Question: I have Dynamic CheckBoxList :
'''
<%@ Control Language="C#" AutoEventWireup="true" CodeFile="ProjectOrigin.ascx.cs" Inherits="UserControl_PEM_ASPX_ProjectOrigin" %>
<div style="display:block;">
<asp:CheckBoxList ID="CheckBoxList1" runat="server" RepeatDirection="Horizontal" >
</asp:CheckBoxList></div>
'''
and add ListItems in my function
'''
private void ChkListBoxInit()
{
if (CheckBoxList1.Items.Count != 0) return;
CheckBoxList1.Items.Clear();
DesProvider p = new DesProvider();
List<tblDes> list = p.GetByDesGrpId(grpid).OrderBy(a => a.DesId).ToList();
ListItem li;
foreach (var l in list)
{
li = new ListItem(l.DesF, l.val);
CheckBoxList1.RepeatLayout = RepeatLayout.Flow;
CheckBoxList1.Items.Add(li);
}
}
'''
The Html generated by this is:
'''
<div style="display:block;">
<span id="ctl00_MainContent_FormView1_ProjectOrigin1_CheckBoxList1">
<input id="ctl00_MainContent_FormView1_ProjectOrigin1_CheckBoxList1_0" type="checkbox" name="ctl00$MainContent$FormView1$ProjectOrigin1$CheckBoxList1$0" />
<label for="ctl00_MainContent_FormView1_ProjectOrigin1_CheckBoxList1_0">bhbwd fraynd khr</label>
<input id="ctl00_MainContent_FormView1_ProjectOrigin1_CheckBoxList1_1" type="checkbox" name="ctl00$MainContent$FormView1$ProjectOrigin1$CheckBoxList1$1" />
<label for="ctl00_MainContent_FormView1_ProjectOrigin1_CheckBoxList1_1">bhbwd mHyT khr</label>
<input id="ctl00_MainContent_FormView1_ProjectOrigin1_CheckBoxList1_2" type="checkbox" name="ctl00$MainContent$FormView1$ProjectOrigin1$CheckBoxList1$2" />
<label for="ctl00_MainContent_FormView1_ProjectOrigin1_CheckBoxList1_2">ymny w bhdsht</label>
<input id="ctl00_MainContent_FormView1_ProjectOrigin1_CheckBoxList1_3" type="checkbox" name="ctl00$MainContent$FormView1$ProjectOrigin1$CheckBoxList1$3" />
<label for="ctl00_MainContent_FormView1_ProjectOrigin1_CheckBoxList1_3">rfhy</label>
<input id="ctl00_MainContent_FormView1_ProjectOrigin1_CheckBoxList1_4" type="checkbox" name="ctl00$MainContent$FormView1$ProjectOrigin1$CheckBoxList1$4" />
<label for="ctl00_MainContent_FormView1_ProjectOrigin1_CheckBoxList1_4">frwsh w mshtryn</label>
<input id="ctl00_MainContent_FormView1_ProjectOrigin1_CheckBoxList1_5" type="checkbox" name="ctl00$MainContent$FormView1$ProjectOrigin1$CheckBoxList1$5" />
<label for="ctl00_MainContent_FormView1_ProjectOrigin1_CheckBoxList1_5">khhsh hzynh h</label>
<input id="ctl00_MainContent_FormView1_ProjectOrigin1_CheckBoxList1_6" type="checkbox" name="ctl00$MainContent$FormView1$ProjectOrigin1$CheckBoxList1$6" />
<label for="ctl00_MainContent_FormView1_ProjectOrigin1_CheckBoxList1_6">syr mwrd</label>
</span>
</div>
'''
How can i avoid ListItem text wrapping at end off line and keep checkbox and this text together?
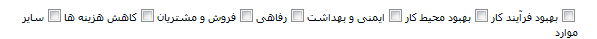
Answer: Make sure that the '<label>' elements have the css setting 'display: block;'. This should ensure that the label text all stays on the same line.
You can see this in <URL>. The example where the labels have 'display:inline;' shows the same wrapping that you are seeing. The example where the labels have 'display:block;' shows the text staying on the same line.
:
Because the 'CheckBoxList' is producing '<input>' separate from each related '<label>', there is no easy way that I can see to keep them in flow, and guarantee that labels do not wrap that labels and checkboxes stay on the same row. You could set 'label, input { float: right; display: block; }' in your css, but this would allow labels to be on separate rows from their related inputs.
Best solution that I can see is to not use 'CheckBoxList'. Instead, use a 'Repeater', with something like the following for layout:
'''
<asp:Repeater id="checkboxes" runat="server">
<ItemTemplate>
<div class="checkboxItem">
<asp:CheckBox runat=server />
</div>
</ItemTemplate>
</asp:Repeater>
'''
You would then data bind the repeater in a similar way, populating the value of CheckBox in each '_ItemDataBound' event.
Enclosing each 'CheckBox' in a '<div>' and adding 'label, .checkboxItem { float: left; }' in your css should force the checkboxes and labels to stay on the same line, per <URL>.